Chest X-ray. View position: AP
Patient age: 26
Patient sex: M
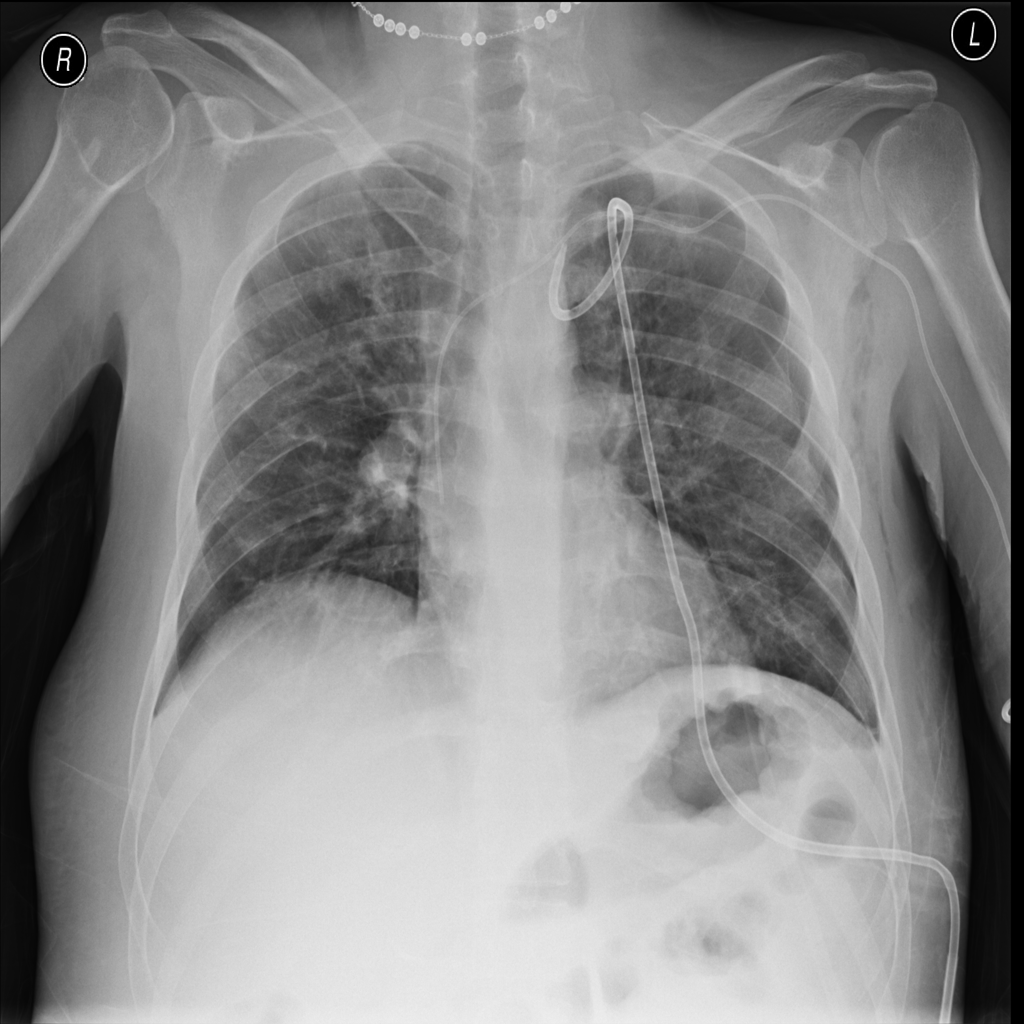
Finding: Pneumothorax